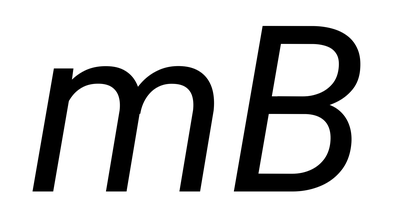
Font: Roboto-Italic_Italic